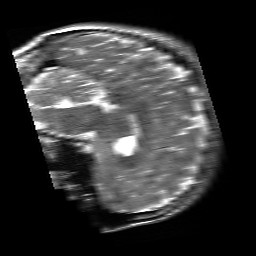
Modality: T2w
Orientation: sagittal
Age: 22
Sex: male
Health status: healthy
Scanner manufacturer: siemens
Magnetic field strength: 3 T
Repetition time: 4.01 s
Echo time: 0.116 s